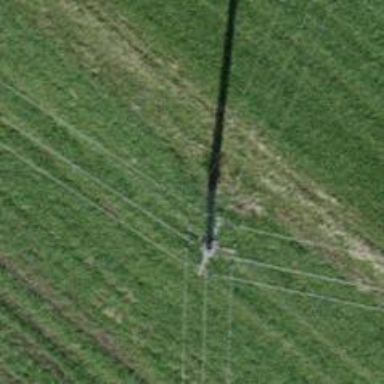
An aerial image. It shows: Minor power line with three cables.